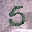
Label: 5